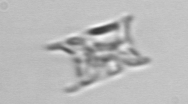
Label: Eucampia